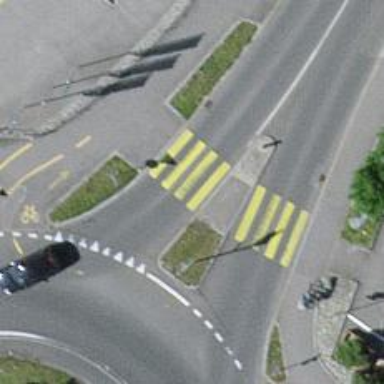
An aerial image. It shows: Uncontrolled zebra crossing with pedestrian island.